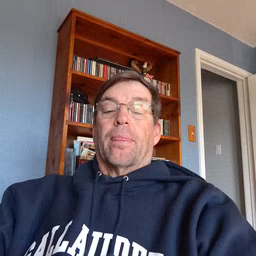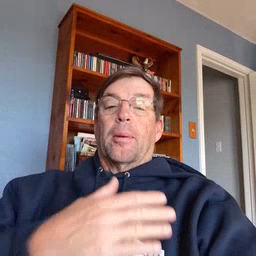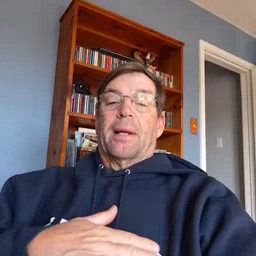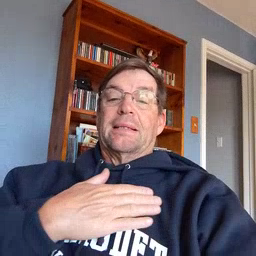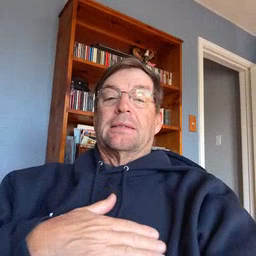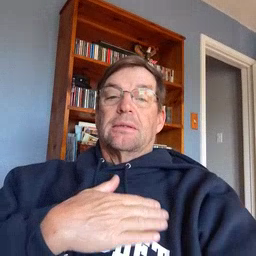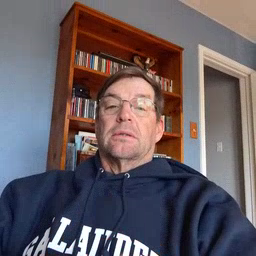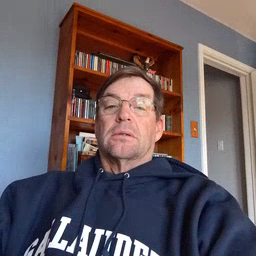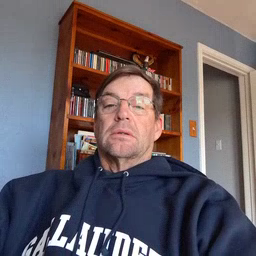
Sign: please